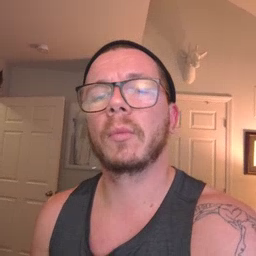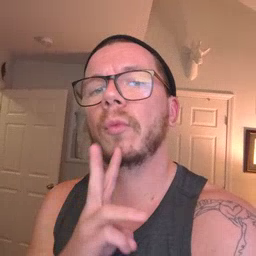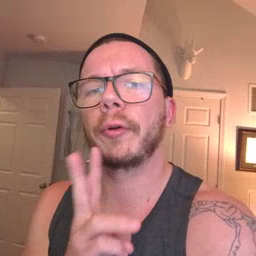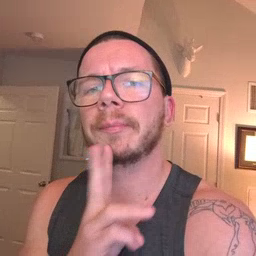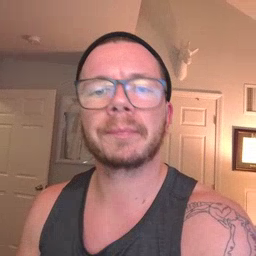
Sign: water